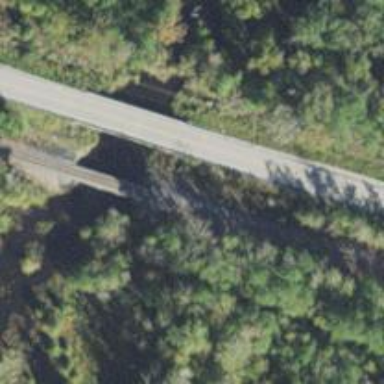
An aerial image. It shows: Railway bridge.